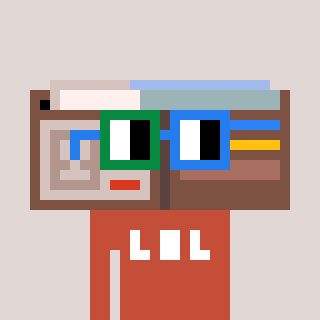
a pixel art character with square green and blue glasses, a wallet-shaped head and a rust-colored body on a warm background